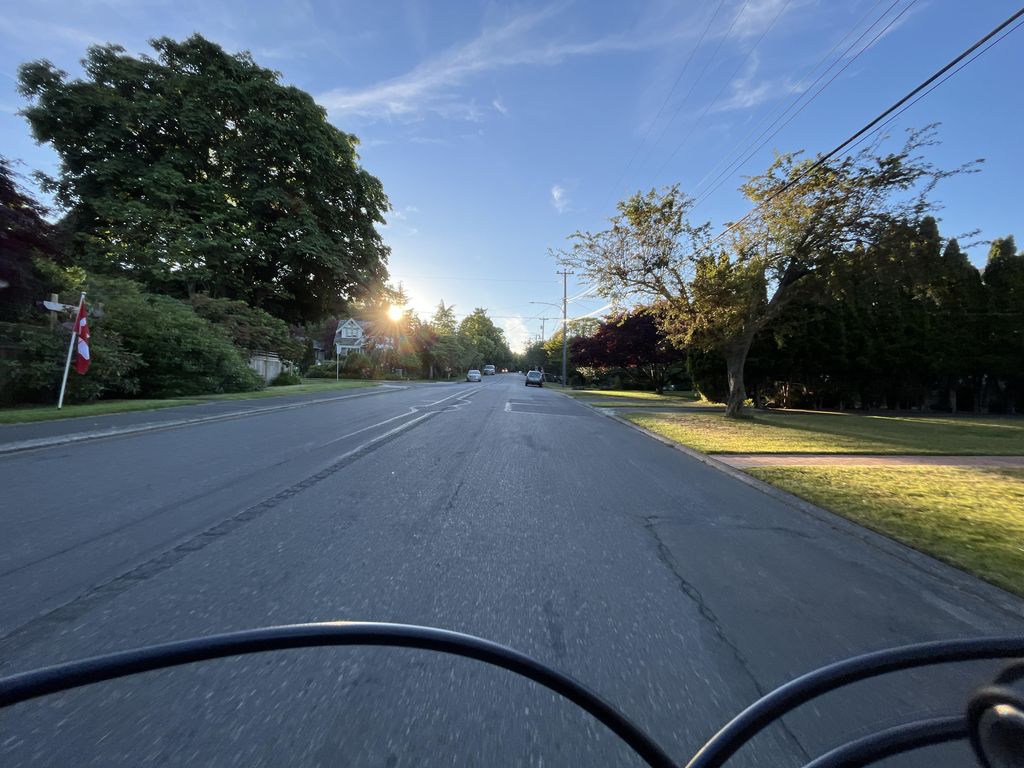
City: victoria